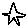
Label: star